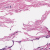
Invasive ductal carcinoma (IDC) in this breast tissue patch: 0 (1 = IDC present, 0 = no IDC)